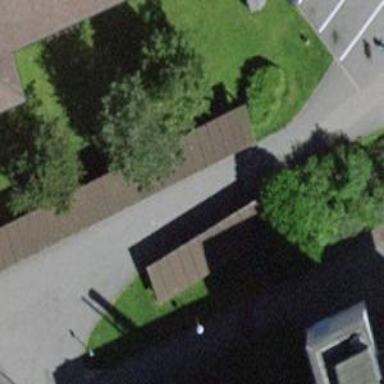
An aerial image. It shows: View of roof of building.